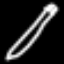
Label: pencil